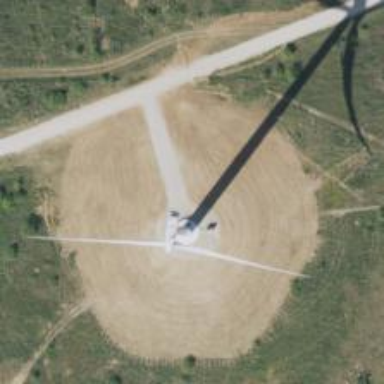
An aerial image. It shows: Wind generator powered by wind turbines of horizontal axis type. It is manufactured by Vestas.